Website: macys
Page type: customer-info-address
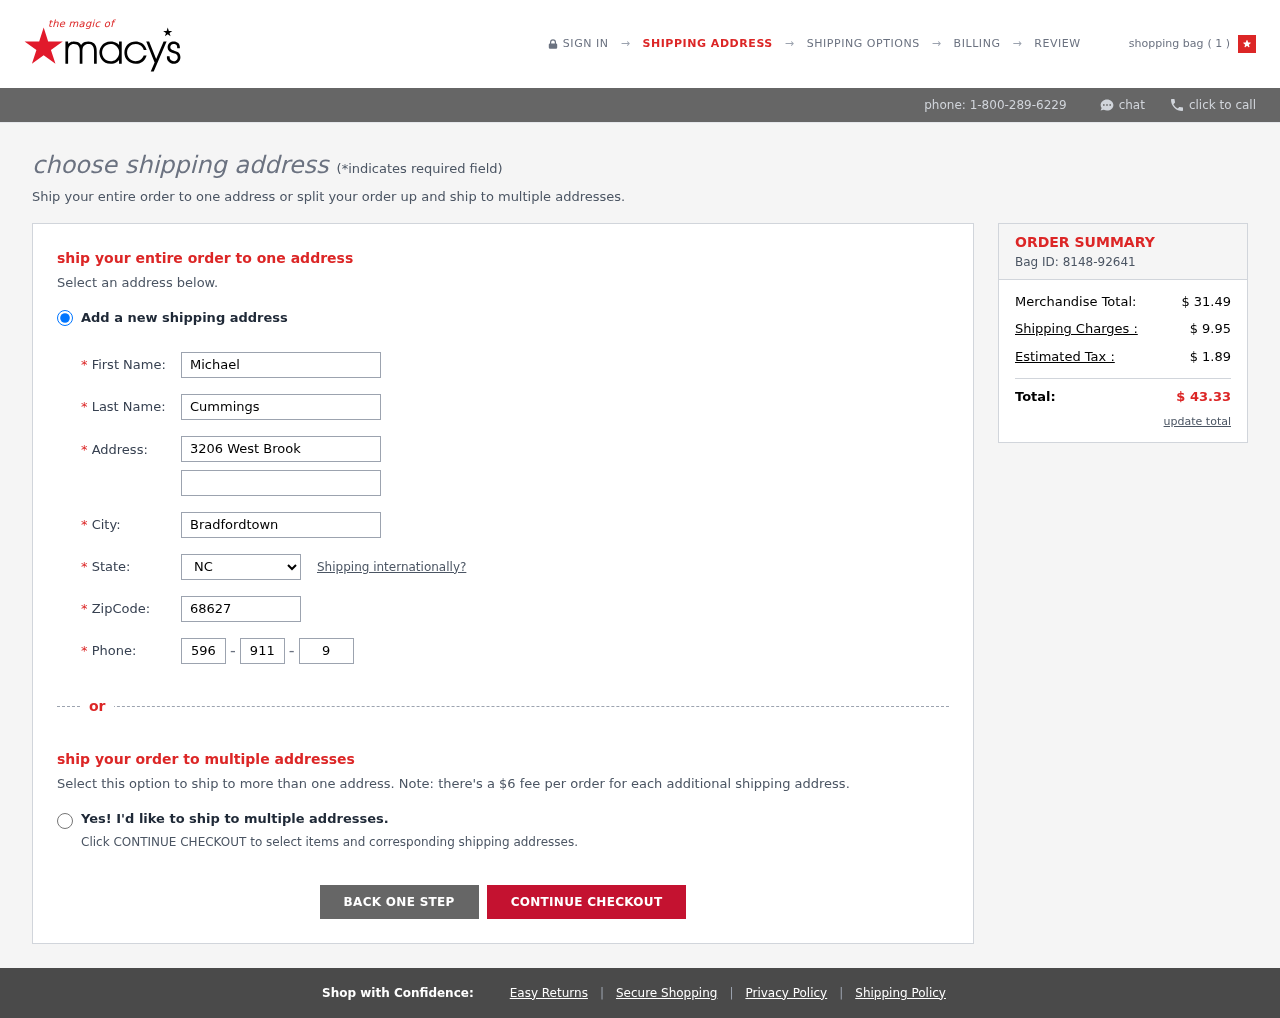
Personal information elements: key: PII_CITY
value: Bradfordtown
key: PII_FIRSTNAME
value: Michael
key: PII_LASTNAME
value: Cummings
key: PII_PHONE_AREA
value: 596
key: PII_PHONE_PREFIX
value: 911
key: PII_PHONE_SUFFIX
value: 9583
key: PII_POSTCODE
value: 68627
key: PII_STATE_ABBR
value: NC
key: PII_STREET
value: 3206 West Brook
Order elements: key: ORDER_NUM_ITEMS
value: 1
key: ORDER_ID
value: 8148-92641
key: ORDER_SUBTOTAL
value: $ 31.49
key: ORDER_SHIPPING_COST
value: $ 9.95
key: ORDER_TAX
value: $ 1.89
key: ORDER_TOTAL
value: $ 43.33